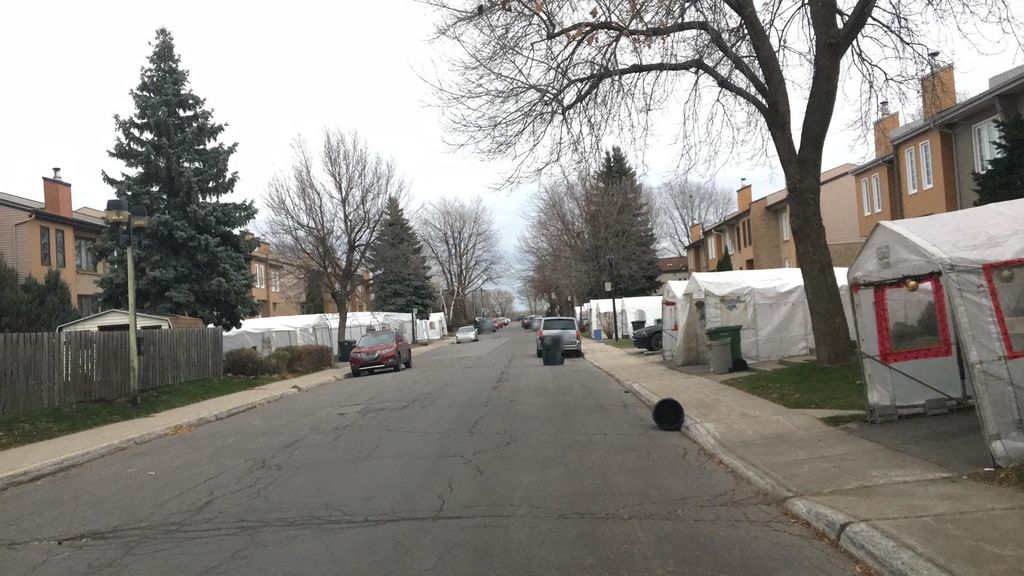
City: montreal